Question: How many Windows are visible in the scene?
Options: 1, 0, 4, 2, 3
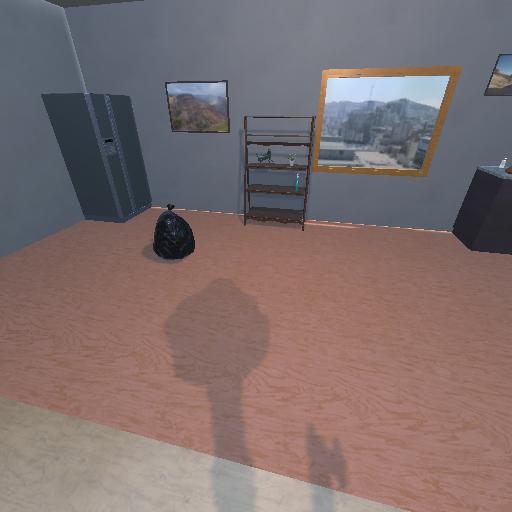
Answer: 1